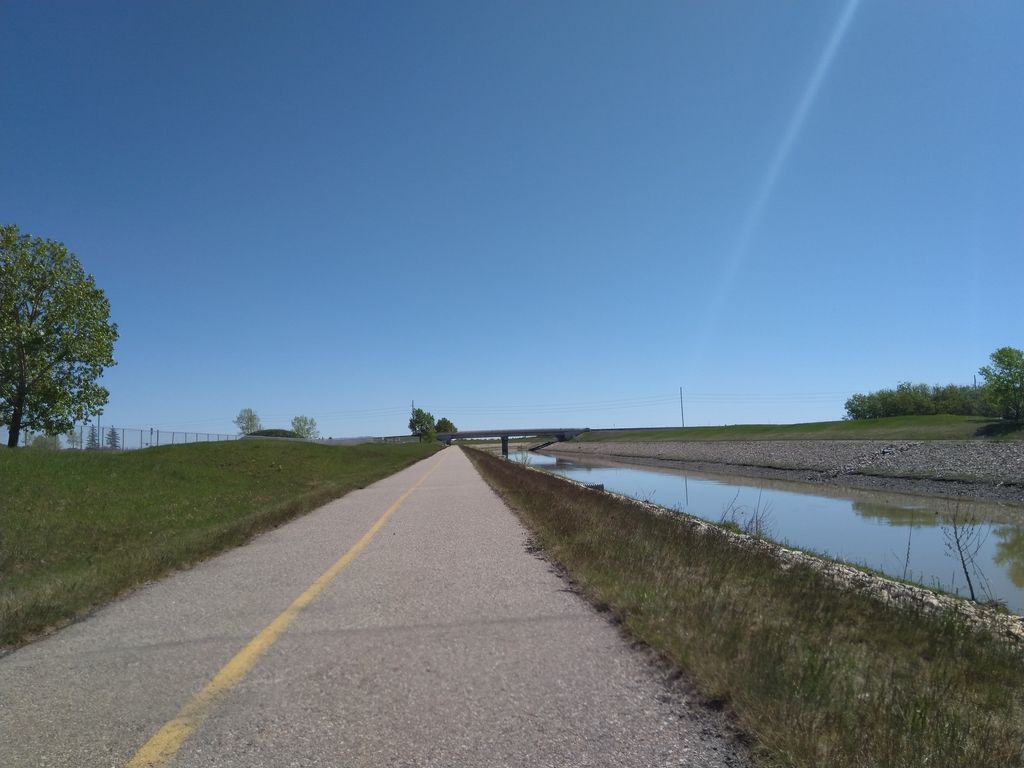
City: calgary